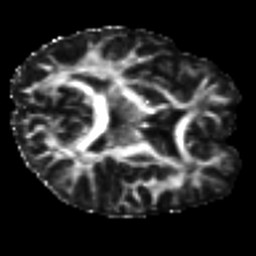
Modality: FA
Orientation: axial
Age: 21
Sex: female
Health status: ill
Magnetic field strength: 3 T
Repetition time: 8.4 s
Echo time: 0.0926 s